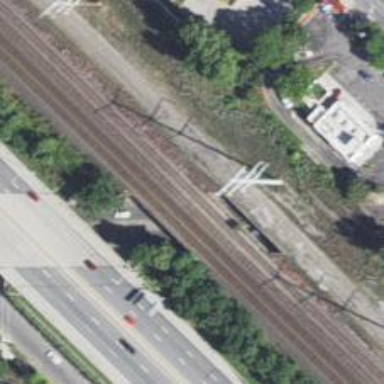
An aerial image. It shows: Bridge over railway siding.